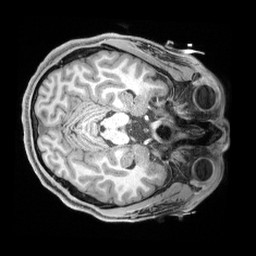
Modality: T1w
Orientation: axial
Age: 19
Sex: male
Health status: healthy
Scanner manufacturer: siemens
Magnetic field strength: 3 T
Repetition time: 2.4 s
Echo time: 0.00194 s